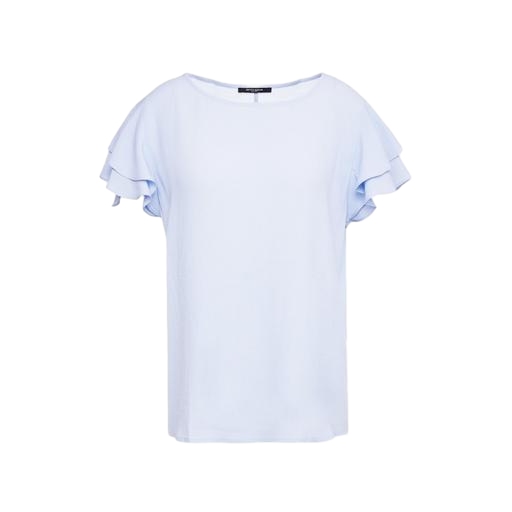
t-shirt classique light blue, blue short-sleeve top only macy, blue t-shirt only macy, white background